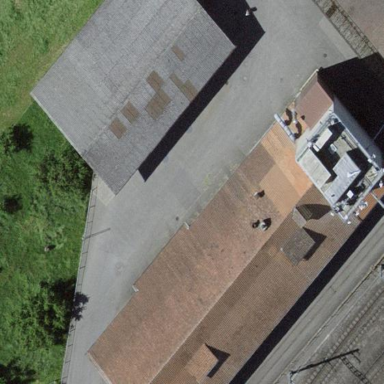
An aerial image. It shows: Warehouse building.